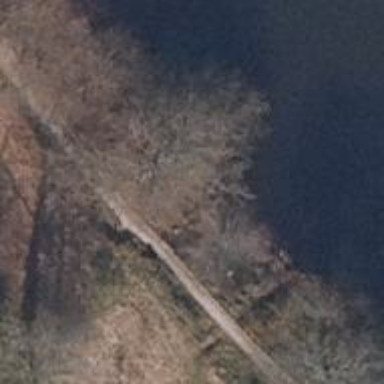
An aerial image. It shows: Compacted path.